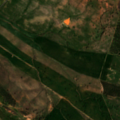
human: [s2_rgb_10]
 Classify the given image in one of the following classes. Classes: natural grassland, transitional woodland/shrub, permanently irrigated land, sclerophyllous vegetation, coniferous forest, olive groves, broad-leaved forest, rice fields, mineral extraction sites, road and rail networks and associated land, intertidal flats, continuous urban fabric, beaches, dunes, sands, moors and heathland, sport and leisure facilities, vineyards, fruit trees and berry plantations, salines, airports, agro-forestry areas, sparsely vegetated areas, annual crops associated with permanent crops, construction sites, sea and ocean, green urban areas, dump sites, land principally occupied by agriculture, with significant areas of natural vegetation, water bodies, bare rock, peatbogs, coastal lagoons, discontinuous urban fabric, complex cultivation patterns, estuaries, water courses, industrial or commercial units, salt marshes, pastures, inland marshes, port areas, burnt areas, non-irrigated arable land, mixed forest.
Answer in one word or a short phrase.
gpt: non-irrigated arable land, land principally occupied by agriculture, with significant areas of natural vegetation, agro-forestry areas, coniferous forest